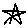
Label: star